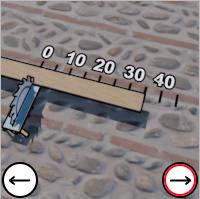
Task: length
Answer: 35
First scale value: 10.0